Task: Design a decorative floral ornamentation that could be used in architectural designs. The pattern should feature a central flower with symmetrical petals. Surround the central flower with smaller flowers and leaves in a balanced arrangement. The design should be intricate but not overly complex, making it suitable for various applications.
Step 1813:
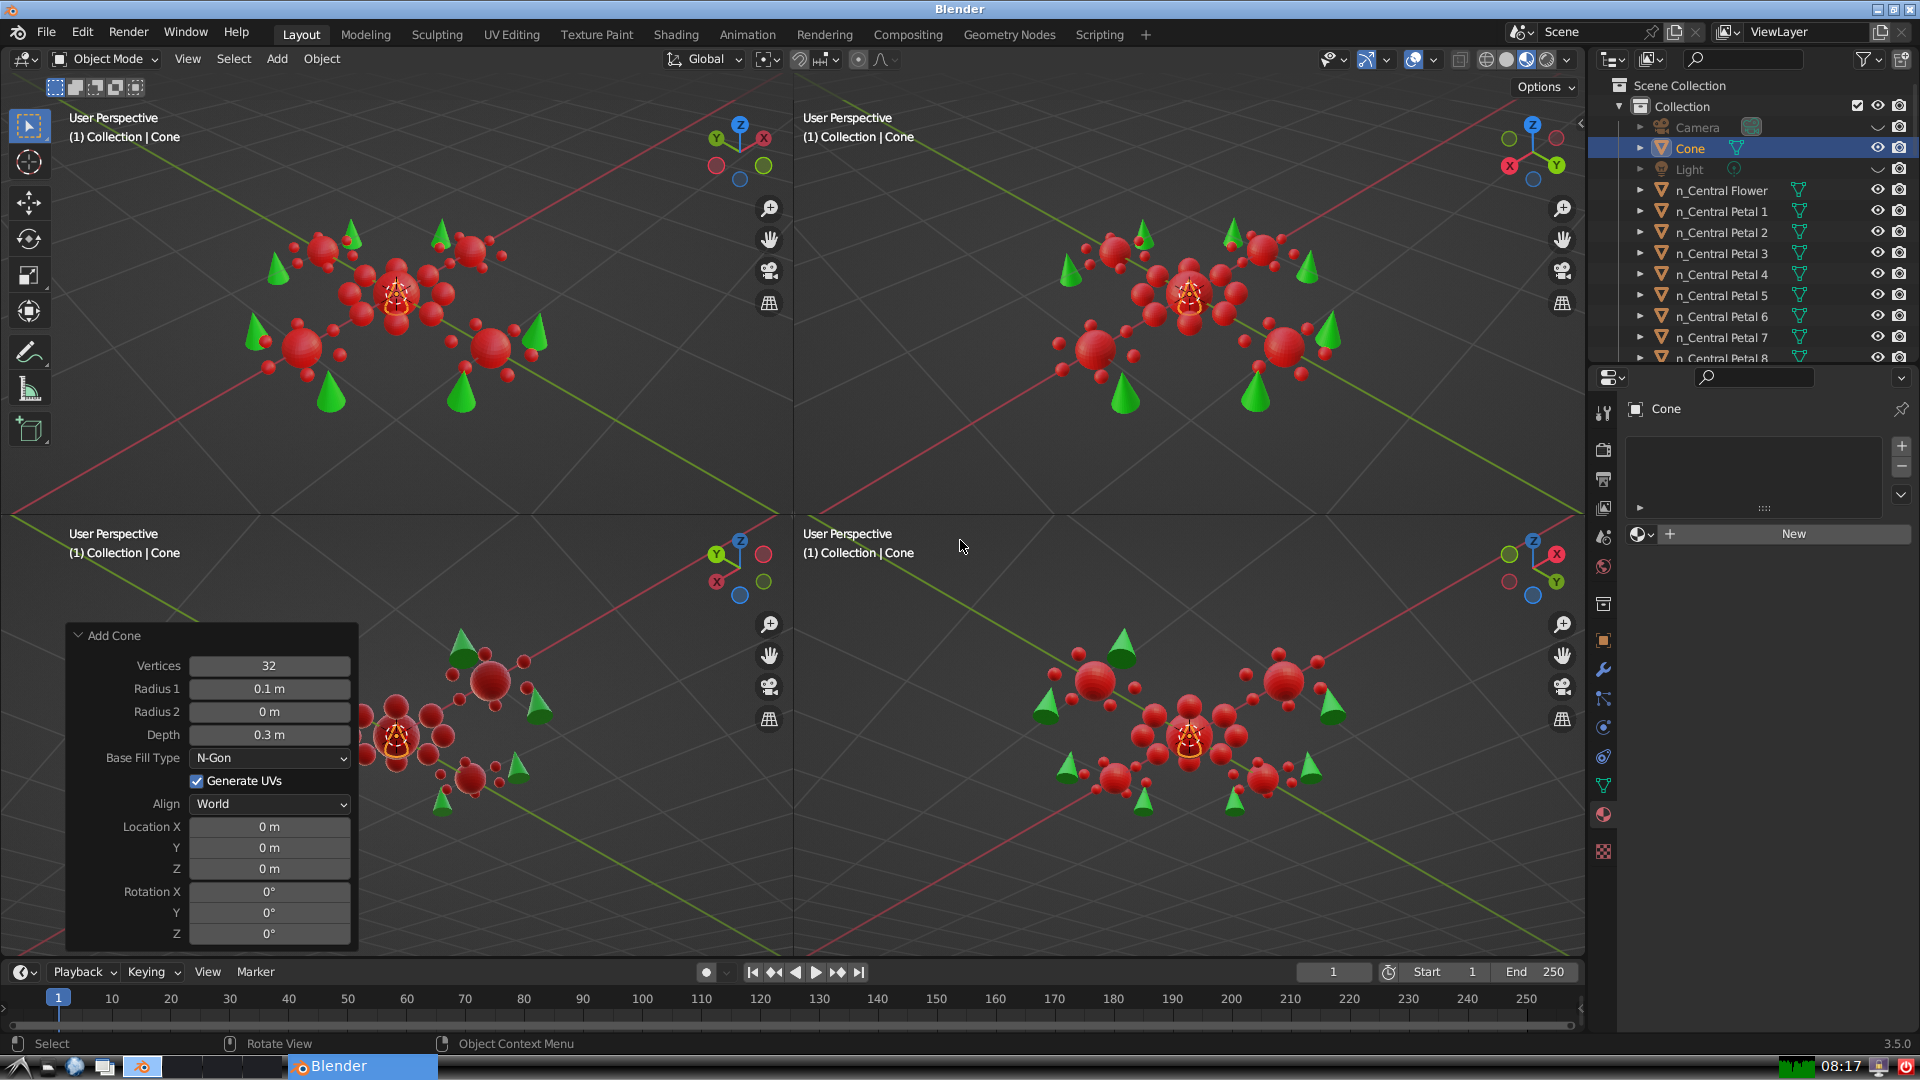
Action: {"mouse_move": [270, 735]}